Question: I'm just trying to make an Edit page for my Identity database. I'm using Razor Pages, and I'm new to it. I found some solutions for MVC, but they don't really work for me because of using Views and other stuff like Controllers. I have a main page Index.cshtml, where I can choose the users from a list like the image below

And delete them by clicking a submit button.
I handeled deletion like this:
CSHTML file:
'''
<button type="submit" class="btn btn-sm btn-danger" asp-route-id="@user.Id" asp-page-handler="Del">Del</button>
<button type="submit" class="btn btn-sm btn-primary" asp-route-id="@user.Id" asp-page-handler="Change">Change</button>
'''
CSHTML.CS file:
'''
public ApplicationUser ApUser { get; set; }
public async Task<ActionResult> OnPostDel(string id)
{
ApUsers = _userManager.Users.ToList();
ApUser = await _userManager.FindByIdAsync(id);
if (ApUser != null)
{
IdentityResult result = await _userManager.DeleteAsync(ApUser);
}
//return RedirectToAction("UserChange/Index");
return RedirectToPage("Index");
}
'''
And it works just fine by me, but I need to Edit too. So my Edit POST method in Index.cshtml.cs looks like:
'''
public async Task<ActionResult> OnPostChange(string id)
{
ApUsers = _userManager.Users.ToList();
ApUser = await _userManager.FindByIdAsync(id);
if (ApUser == null)
{
return NotFound();
}
else return RedirectToPage("Edit");
}
'''
And my Edit.cshtml.cs look like this:
'''
<form asp-action="Edit" asp-controller="Users">
<div asp-validation-summary="All" class="text-danger"></div>
<div class="form-group">
<input type="hidden" asp-for="Id" />
</div>
<div class="form-group">
<label asp-for="Email" class="control-label">Email</label>
<input type="text" asp-for="Email" class="form-control" />
</div>
<div class="form-group">
<label asp-for="Score" class="control-label">Score</label>
<input type="number" asp-for="Score" class="form-control" />
</div>
...
<div class="form-group">
<input type="submit" asp-page-handler="Edit" value="Save" class="btn btn-default" />
</div>
</form>
'''
And Edit.cshtml.cs:
'''
public async Task<IActionResult> OnPostEdit(string id)
{
if (ModelState.IsValid)
{
ApUser = await _userManager.FindByIdAsync(id);
if (ApUser != null)
{
ApUser.Email = Email;
ApUser.UserName = Email;
ApUser.Score = Score;
ApUser.Position = Position;
ApUser.Sequence = Sequence;
var result = await _userManager.UpdateAsync(ApUser);
if (result.Succeeded)
{
return RedirectToAction("Index");
}
else
{
foreach (var error in result.Errors)
{
ModelState.AddModelError(string.Empty, error.Description);
}
}
}
}
return RedirectToAction("Index");
}
'''
And it doesn't work of course. I'm just trying to remake some MVC example to Razor Pages. Maybe you have better solutions for this, but I really stuck here.
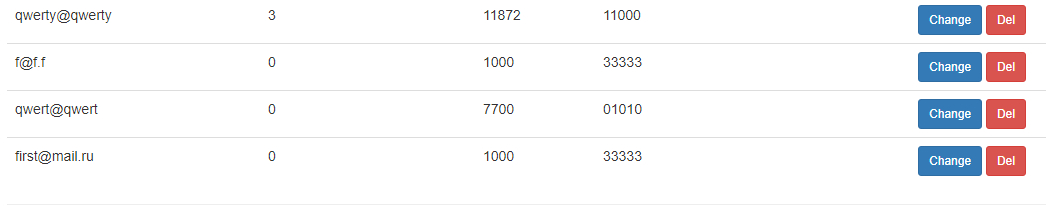
Answer: So, yeah, I just made a button on my Index.cshtml page like this, it provides asp-route-id to Edit page:
'''
<a asp-page="Edit" class="btn btn-sm btn-primary" asp-route-id="@user.Id">Edit</a>
'''
Made an InputModel on Edit.cshtml.cs file:
'''
public InputModel Input { get; set; }
public class InputModel
{
[Required(ErrorMessage ="{0} ne mozhet byt' pustym")]
[EmailAddress(ErrorMessage ="Nevernyi format {0}")]
[Display(Name = "Email")]
public string Email { get; set; }
[Required(ErrorMessage = "Vvedite {0}")]
[StringLength(5, ErrorMessage = "{0} dolzhna byt' iz {1} simvolov", MinimumLength = 5)]
[Display(Name = "Posledovatel'nost'")]
public string Sequence { get; set; }
...
}
'''
Just added in Edit.cshtml file @page "{id}", to provide it through previous page
OnPost method provides User changes from the model:
'''
public async Task<IActionResult> OnPostAsync(string id)
{
ApUser = await _userManager.FindByIdAsync(id);
if (!ModelState.IsValid)
{
return Page();
}
ApUser.Email = Input.Email;
ApUser.Score = Input.Score;
ApUser.Sequence = Input.Sequence;
ApUser.Position = 0;
await _userManager.UpdateAsync(ApUser);
Message = ApUser.Email;
return RedirectToPage("Index");
}
'''
And the I just use a model in Edit.cshtml
'''
<form method="post" asp-route-id="@Model.ApUser.Id">
<div class="form-group">
<label asp-for="Input.Email"></label>
<input asp-for="Input.Email" class="form-control" value="@Model.ApUser.Email.ToString()" />
<span asp-validation-for="Input.Email" class="text-danger"></span>
</div>
...
<button type="submit" class="btn btn-default">Save</button>
</form>
'''